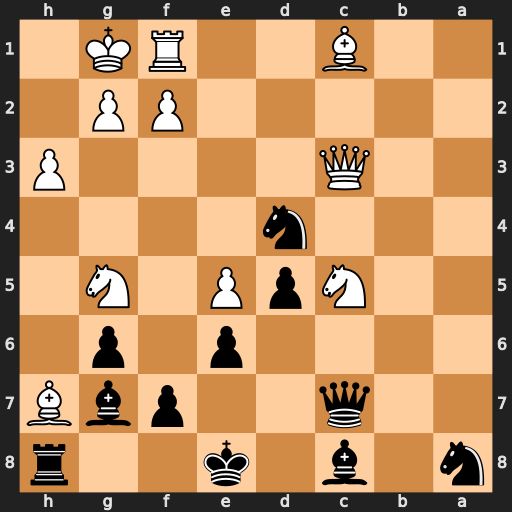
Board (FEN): n1b1k2r/2q2pbB/4p1p1/2NpP1N1/3n4/2Q4P/5PP1/2B2RK1
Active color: b
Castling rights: k
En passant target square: -
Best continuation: Ne2+ Kh1 Nxc3